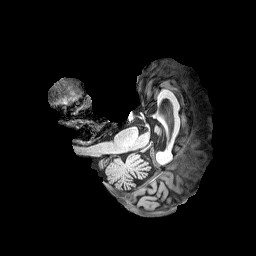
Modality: T1w
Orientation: axial
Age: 75
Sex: female
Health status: healthy